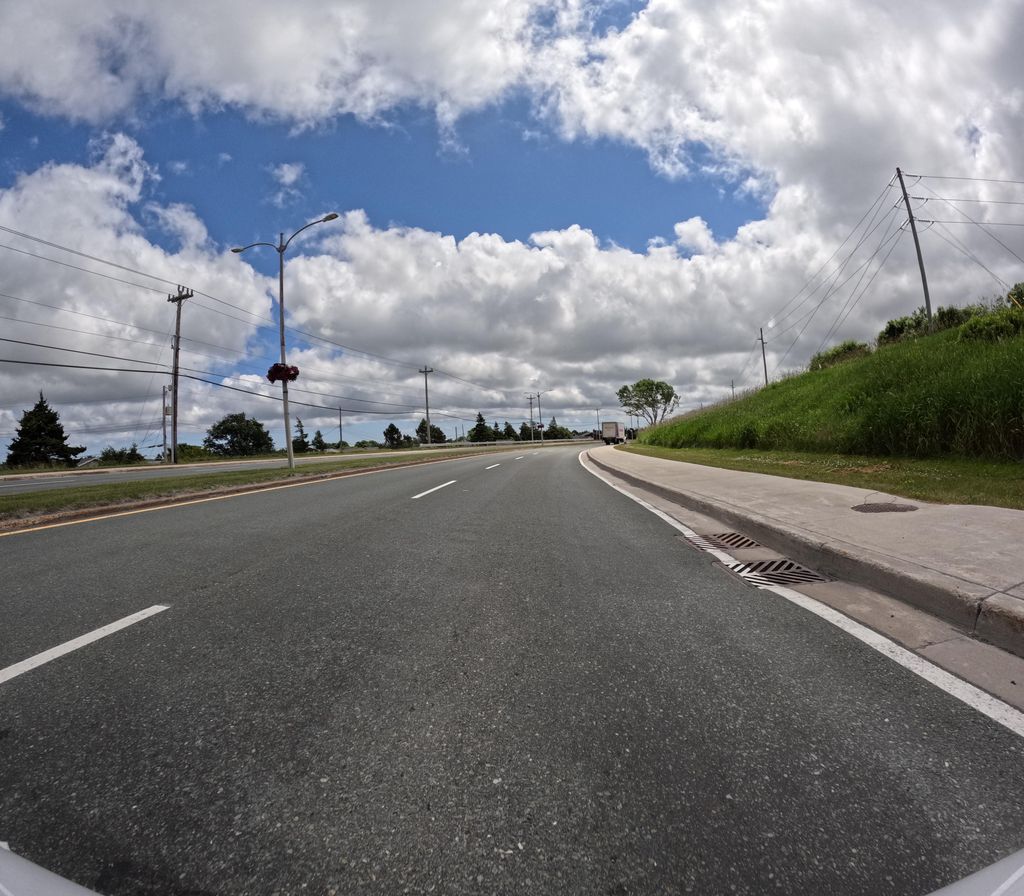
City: st_johns